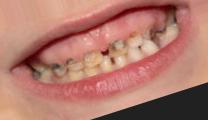
Condition: Caries